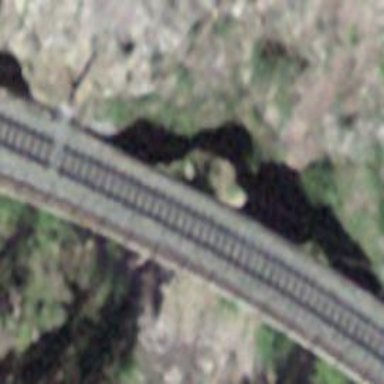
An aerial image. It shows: Narrow-gauge railway bridge with electrified contact line for single track.